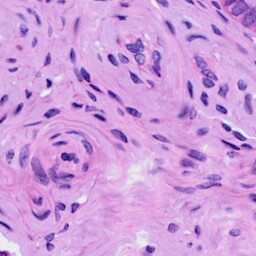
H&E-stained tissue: Cervix